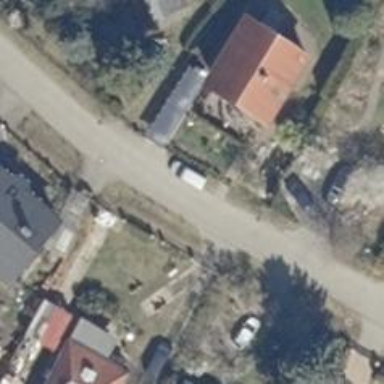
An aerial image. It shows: Residential road with no sidewalk.